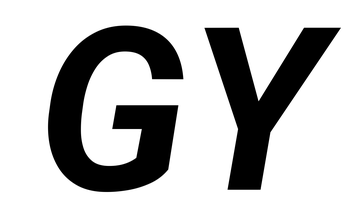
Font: Roboto-Italic_Bold_Italic